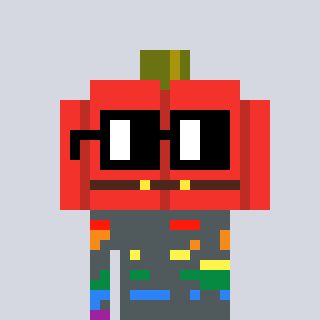
a pixel art character with square black glasses, a pumpkin-shaped head and a hotbrown-colored body on a cool background